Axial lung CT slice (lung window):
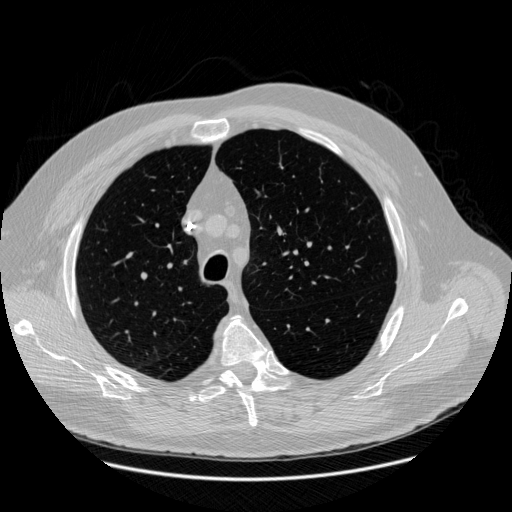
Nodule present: no